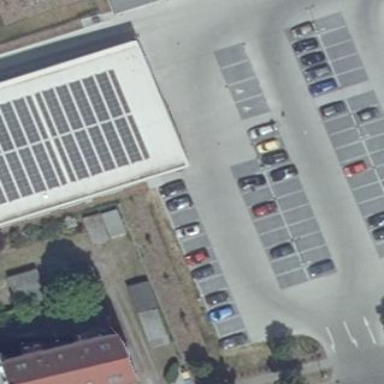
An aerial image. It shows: Parking space with paving stones surface for parking.